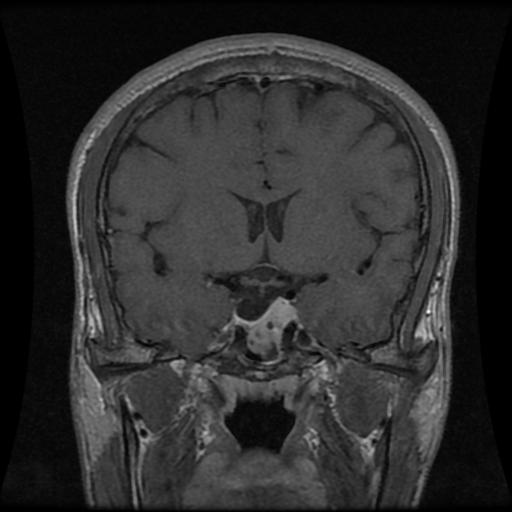
Label: pituitary